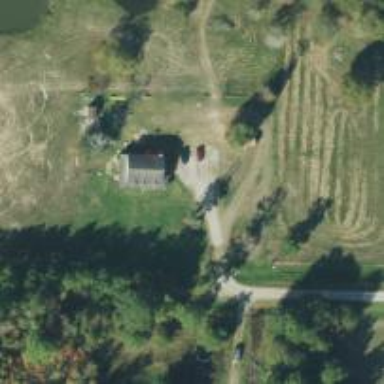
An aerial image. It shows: Driveway leading to service road.